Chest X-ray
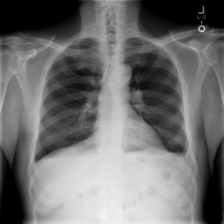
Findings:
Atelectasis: negative
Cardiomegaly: negative
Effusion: positive
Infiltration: negative
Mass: negative
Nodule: negative
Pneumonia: negative
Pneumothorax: negative
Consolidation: negative
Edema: negative
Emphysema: negative
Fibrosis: negative
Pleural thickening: negative
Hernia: negative